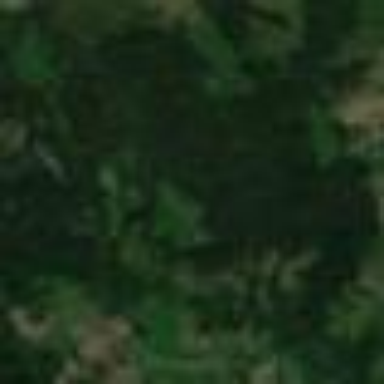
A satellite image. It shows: Forest area.